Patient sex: F
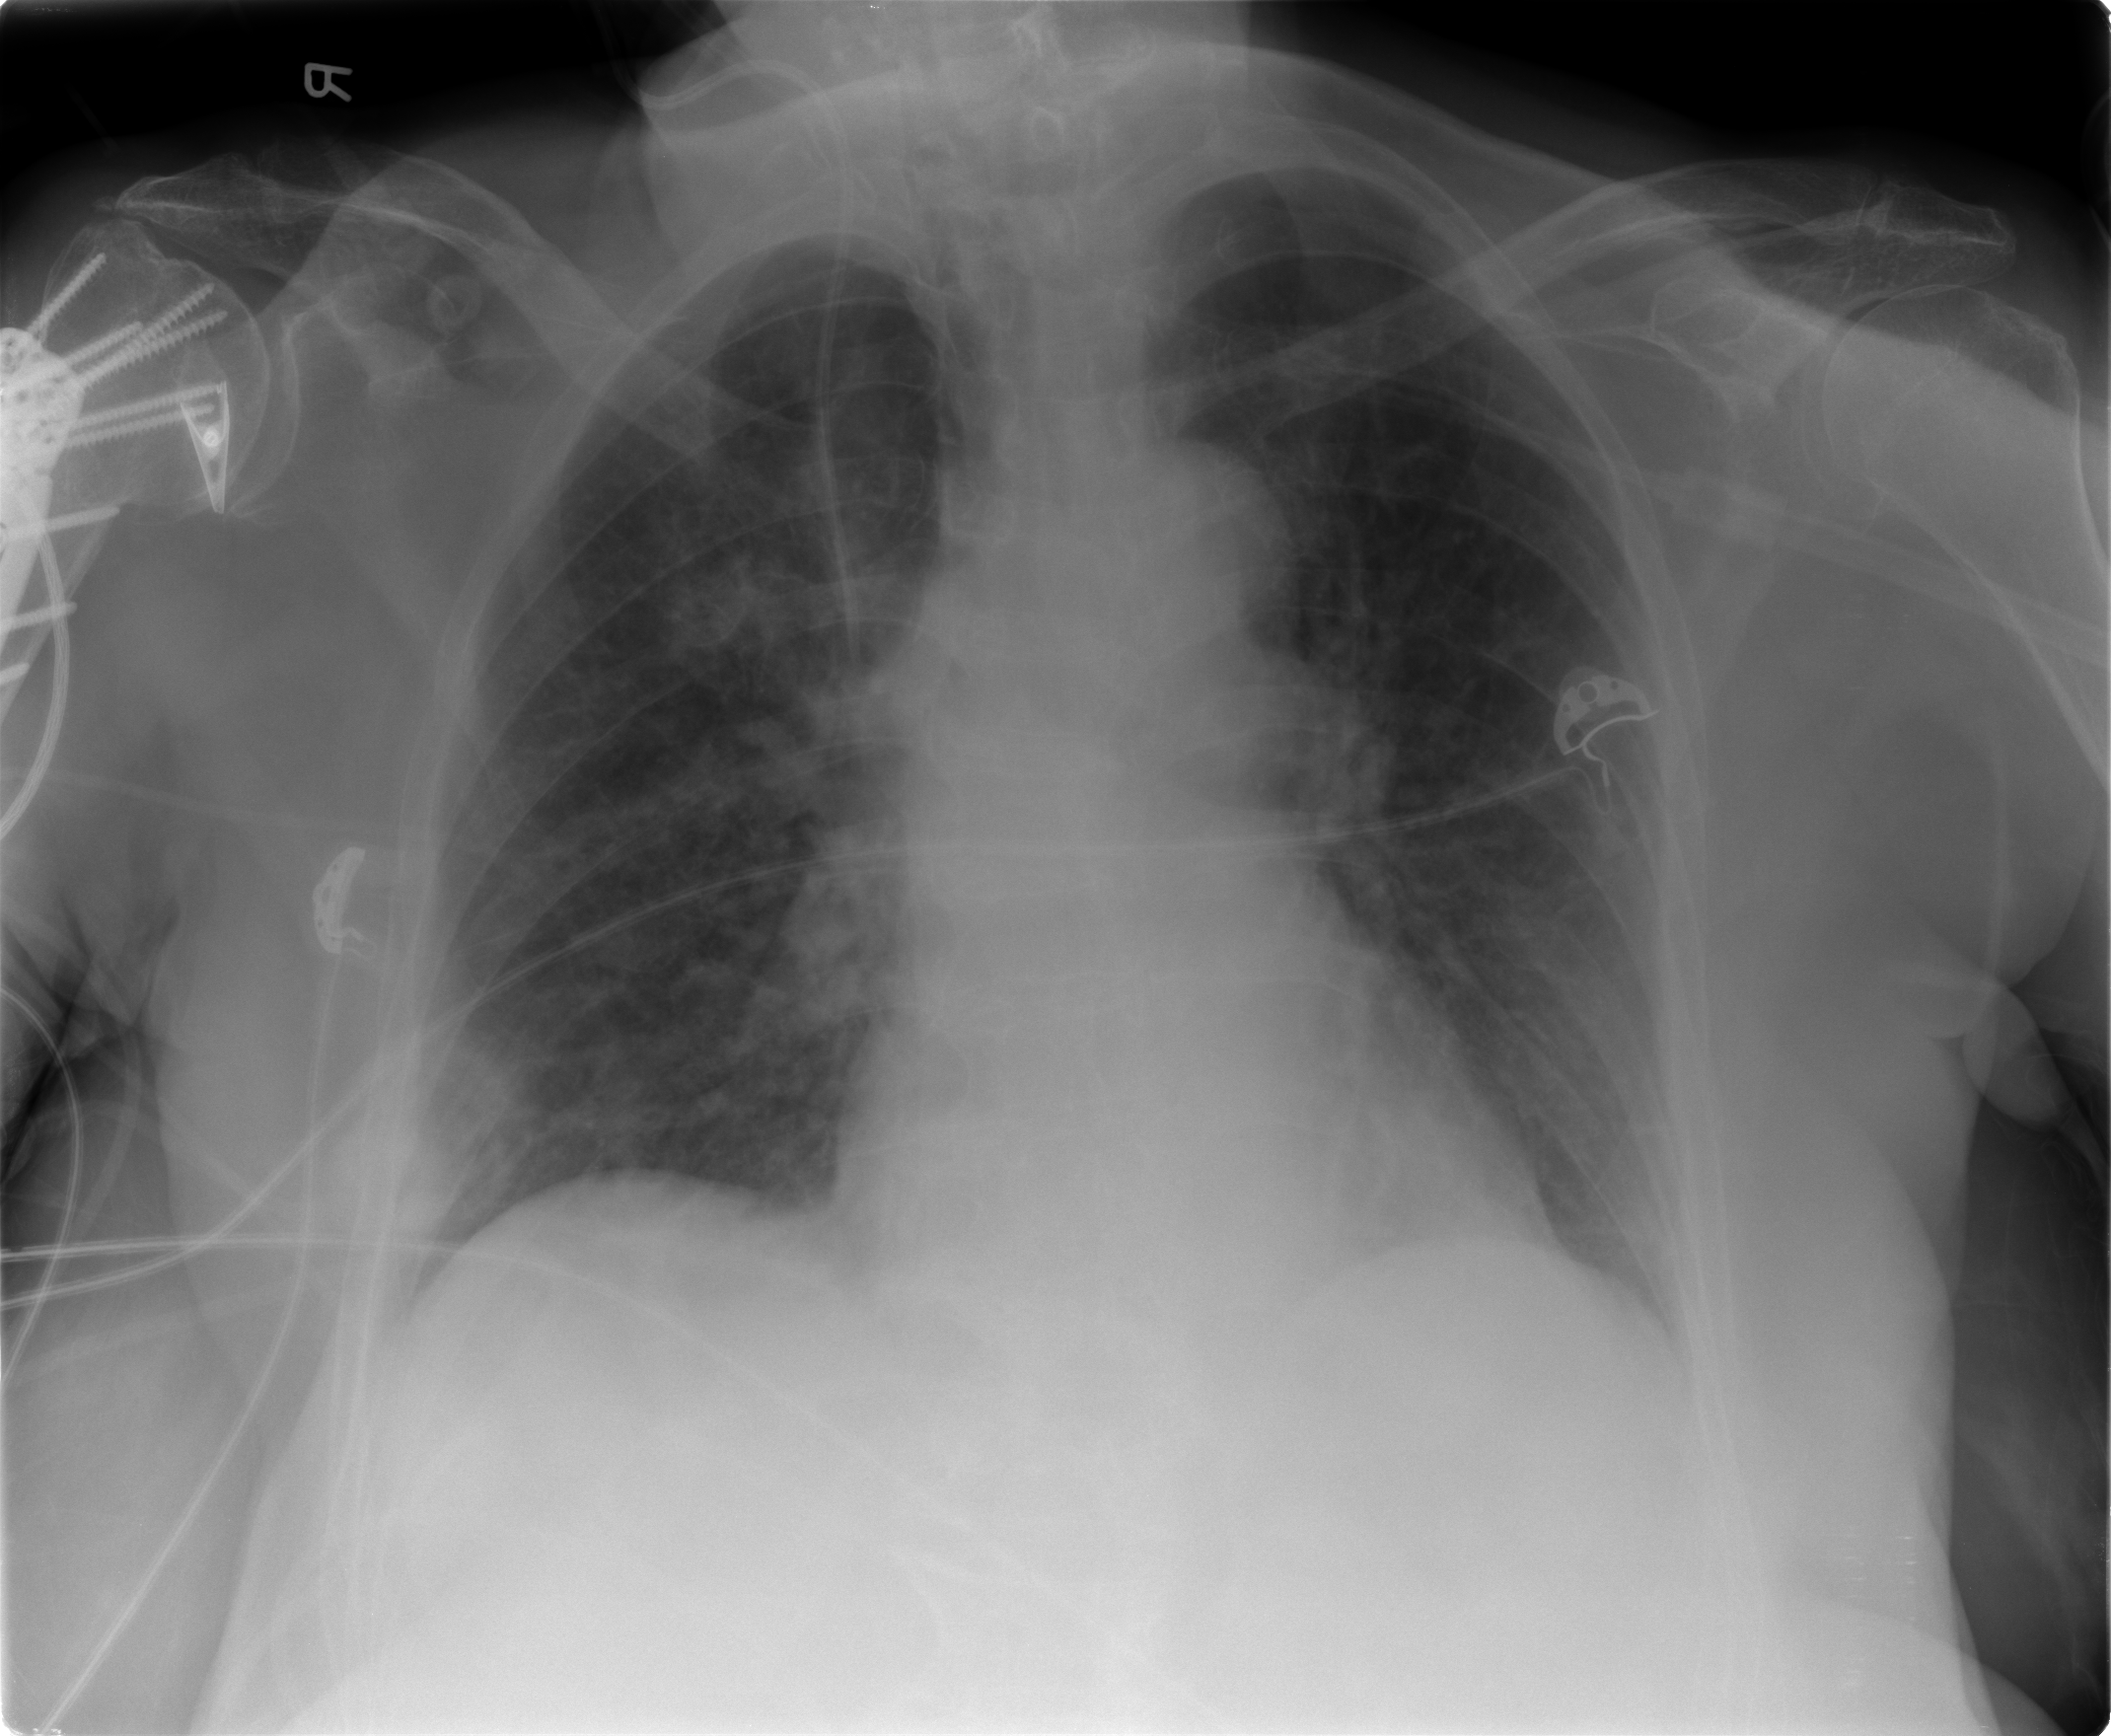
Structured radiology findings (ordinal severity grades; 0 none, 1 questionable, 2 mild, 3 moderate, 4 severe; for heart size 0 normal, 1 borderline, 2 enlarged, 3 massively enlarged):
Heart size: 0
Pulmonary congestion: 0
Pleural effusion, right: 0
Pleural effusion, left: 0
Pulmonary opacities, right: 0
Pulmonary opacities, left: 0
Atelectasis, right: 2
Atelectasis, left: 0